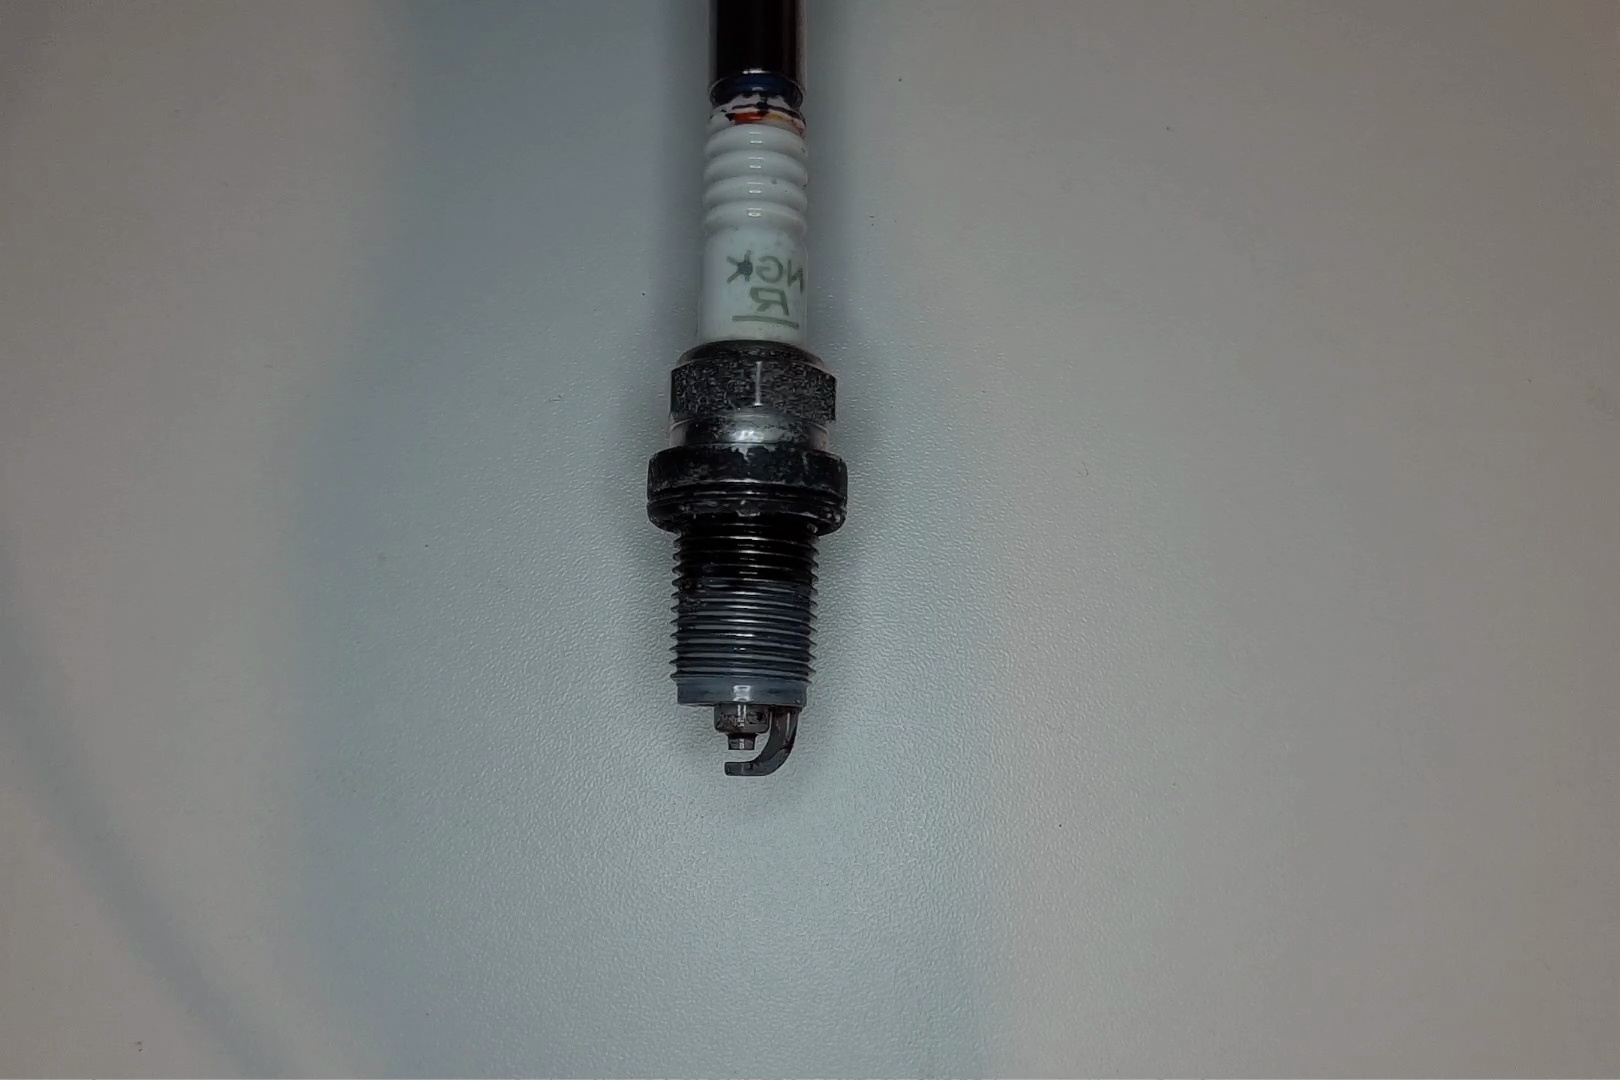
Label: anomaly